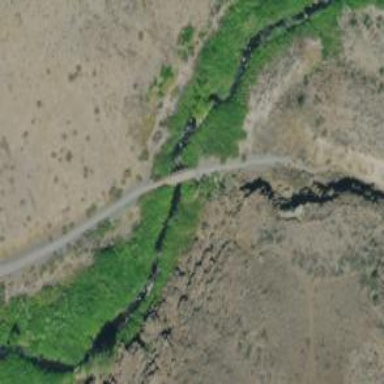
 with excellent visibility. The path crosses bridge."